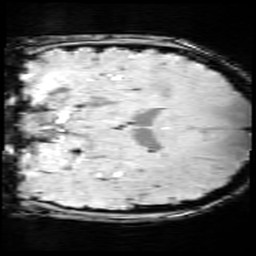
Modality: SWI
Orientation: coronal
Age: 13
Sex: male
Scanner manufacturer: siemens
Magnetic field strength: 3 T
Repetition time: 0.027 s
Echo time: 0.02 s